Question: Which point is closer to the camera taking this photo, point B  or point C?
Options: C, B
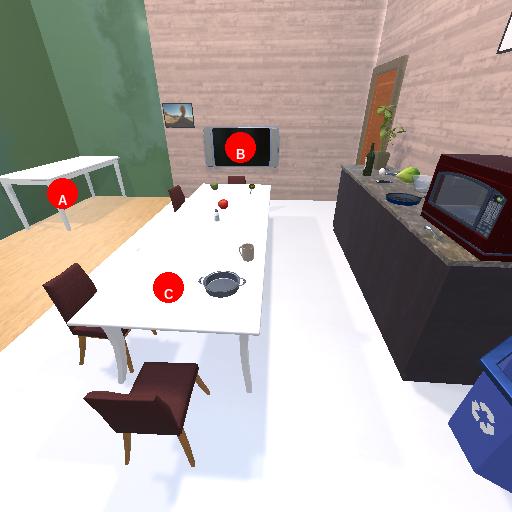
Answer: C